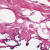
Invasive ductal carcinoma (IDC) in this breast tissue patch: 0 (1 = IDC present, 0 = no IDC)